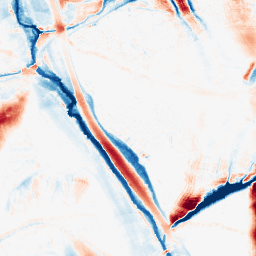
Category: morphological
Decomposition family: morphological_ellipse
Decomposition parameters: operation: average
width: 20
height: 50
Upsampling method: quintic
Upsampling parameters: scale: 4
Upsampling scale: 4